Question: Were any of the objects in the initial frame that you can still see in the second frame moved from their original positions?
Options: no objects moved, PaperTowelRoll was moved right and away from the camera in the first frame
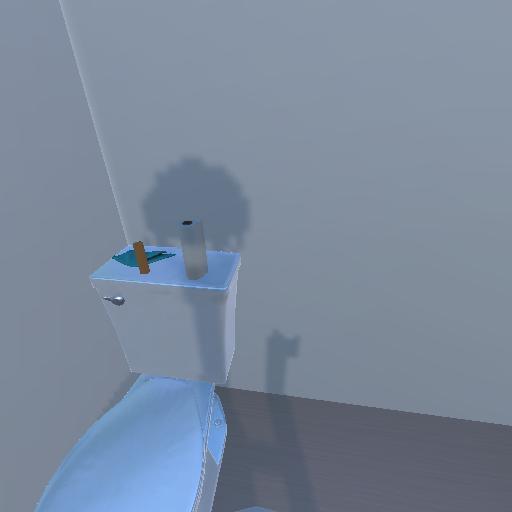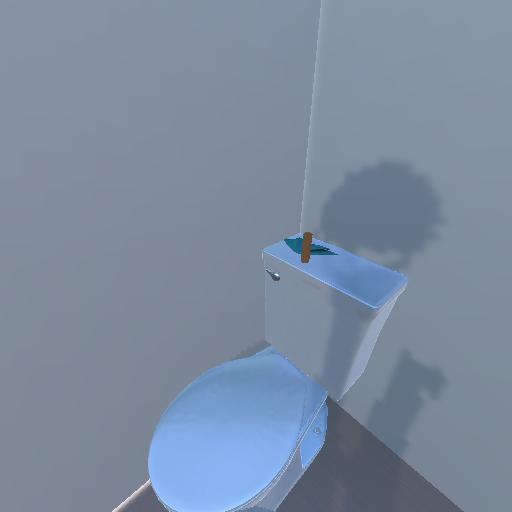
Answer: no objects moved